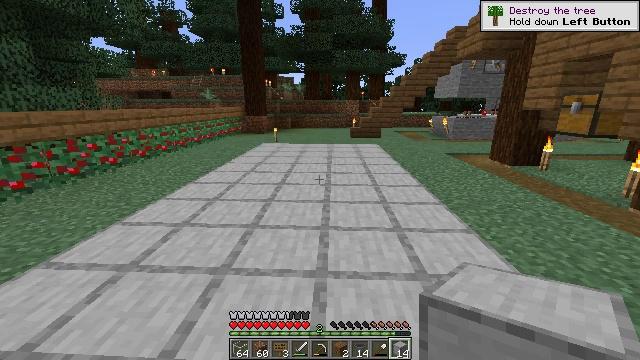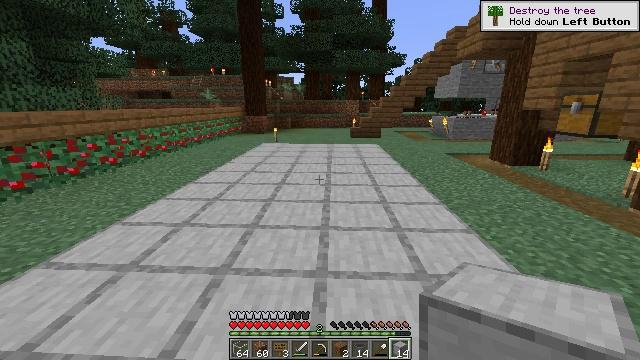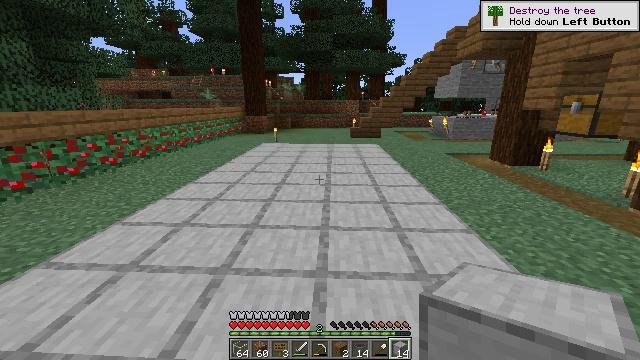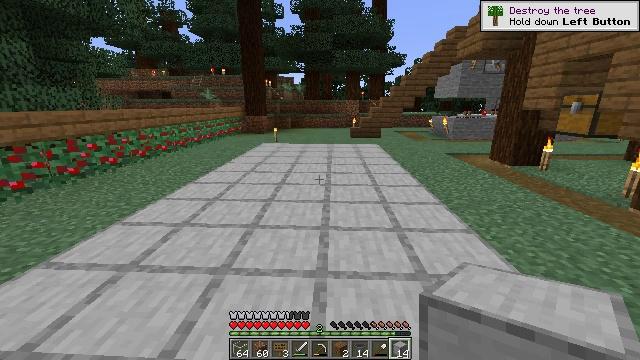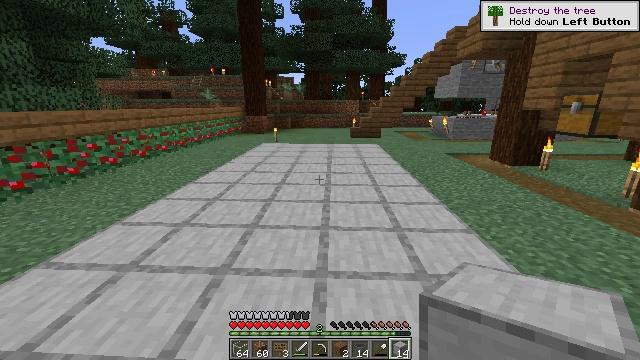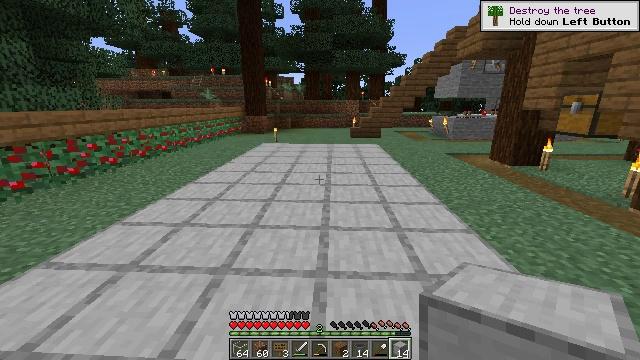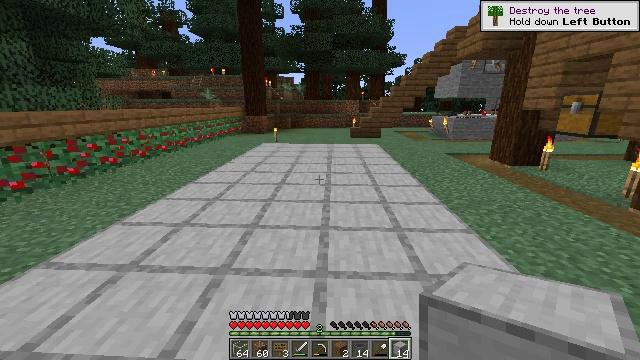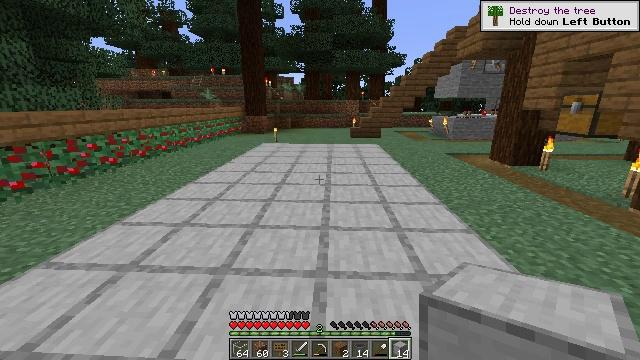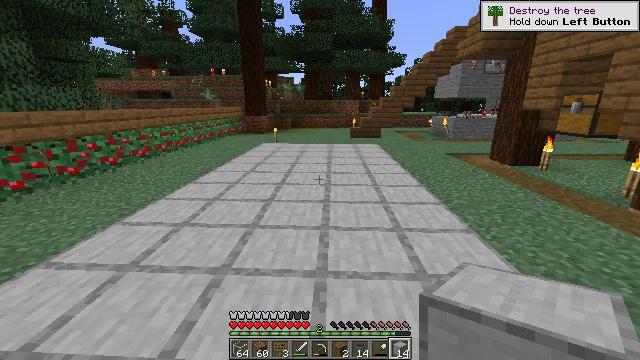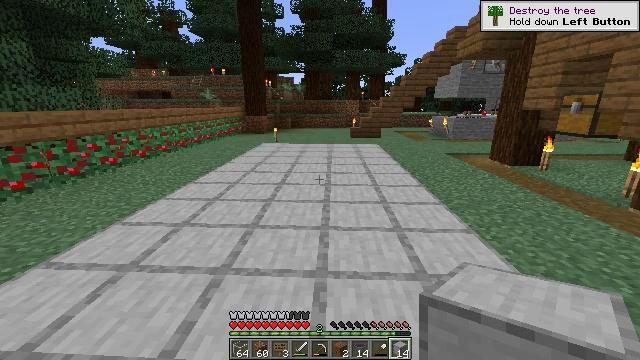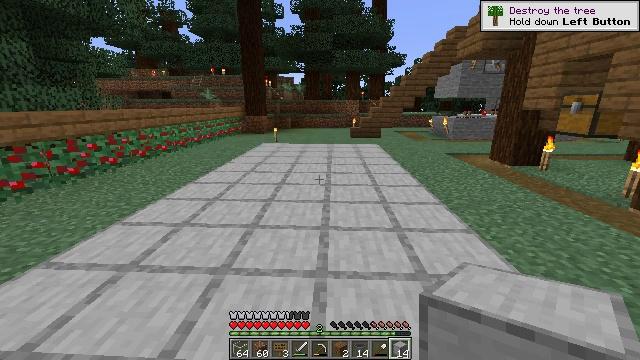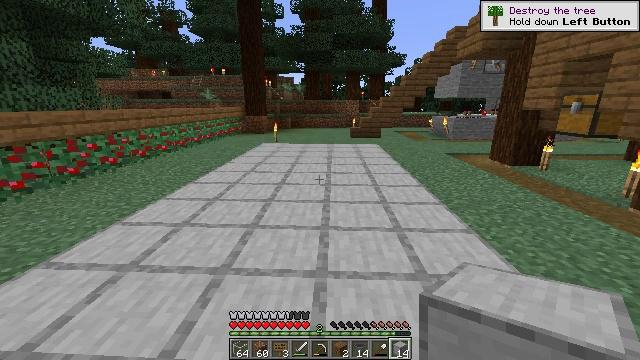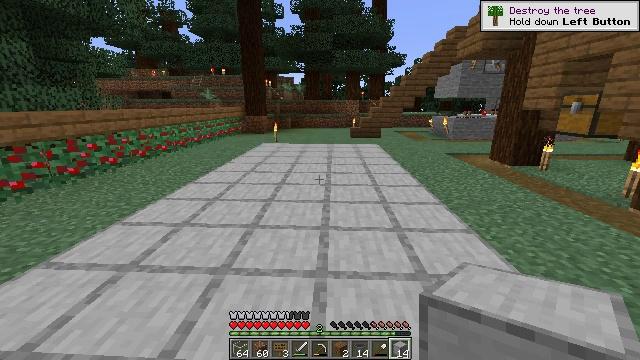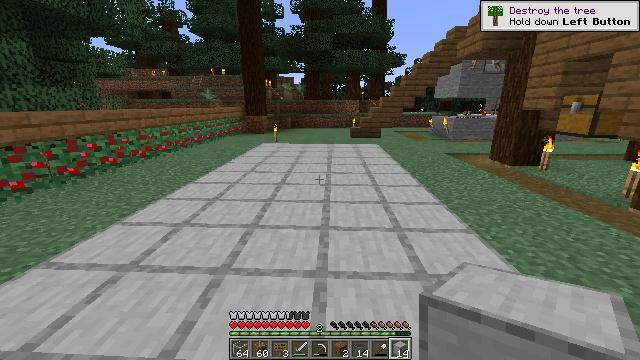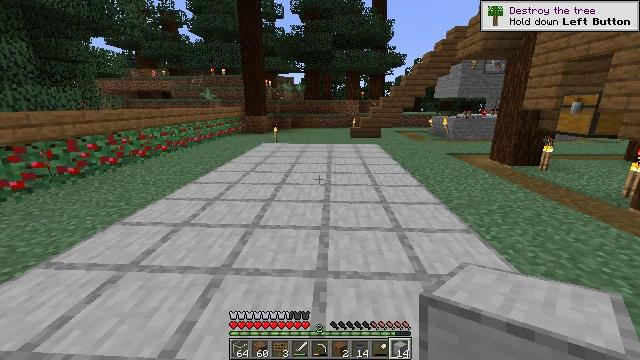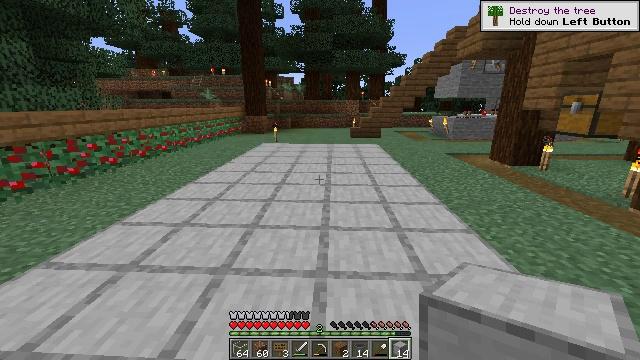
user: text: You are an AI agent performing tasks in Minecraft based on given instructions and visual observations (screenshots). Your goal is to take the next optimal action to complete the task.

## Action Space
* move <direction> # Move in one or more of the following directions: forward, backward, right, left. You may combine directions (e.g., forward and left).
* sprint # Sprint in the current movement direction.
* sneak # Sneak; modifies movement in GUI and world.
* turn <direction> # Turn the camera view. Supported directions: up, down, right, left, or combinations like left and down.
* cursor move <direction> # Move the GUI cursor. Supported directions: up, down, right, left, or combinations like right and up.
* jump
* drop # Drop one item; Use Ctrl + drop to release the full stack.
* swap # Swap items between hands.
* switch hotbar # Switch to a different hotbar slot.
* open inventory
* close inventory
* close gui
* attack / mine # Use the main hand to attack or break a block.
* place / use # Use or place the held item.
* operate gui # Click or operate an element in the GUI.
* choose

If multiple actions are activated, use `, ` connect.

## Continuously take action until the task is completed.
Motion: motion action
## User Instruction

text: Attack the smooth stone block to break it.
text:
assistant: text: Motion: no_op
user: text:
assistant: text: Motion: no_op
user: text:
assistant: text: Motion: no_op
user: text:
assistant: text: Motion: no_op
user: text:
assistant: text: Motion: no_op
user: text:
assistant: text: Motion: no_op
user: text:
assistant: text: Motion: no_op
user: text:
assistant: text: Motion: no_op
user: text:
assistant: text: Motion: no_op
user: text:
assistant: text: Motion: no_op
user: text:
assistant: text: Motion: no_op
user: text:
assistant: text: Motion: no_op
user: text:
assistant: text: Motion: no_op
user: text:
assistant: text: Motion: no_op
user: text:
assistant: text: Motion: no_op
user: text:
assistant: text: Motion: no_op
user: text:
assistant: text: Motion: no_op
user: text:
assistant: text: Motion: no_op
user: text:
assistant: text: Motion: no_op
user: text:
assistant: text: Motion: no_op
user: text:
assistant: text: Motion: no_op
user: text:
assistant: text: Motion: no_op
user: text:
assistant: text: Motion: no_op
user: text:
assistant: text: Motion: no_op
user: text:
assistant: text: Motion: no_op
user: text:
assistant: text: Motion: no_op
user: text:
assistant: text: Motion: no_op
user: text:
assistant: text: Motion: no_op
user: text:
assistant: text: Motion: no_op
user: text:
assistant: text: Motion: no_op